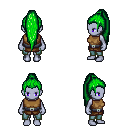
a pixel art fantasy rpg character, female body template, dark elf, purple skin, leather chest armor, teal pants, green extra-long topknot hairstyle, four views (front, back, left, right), 2x2 character sprite sheet, small pixel art, hard edges, no anti-aliasing